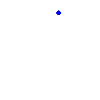
Particle: kaon